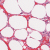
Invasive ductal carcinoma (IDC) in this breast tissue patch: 0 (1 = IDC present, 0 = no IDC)